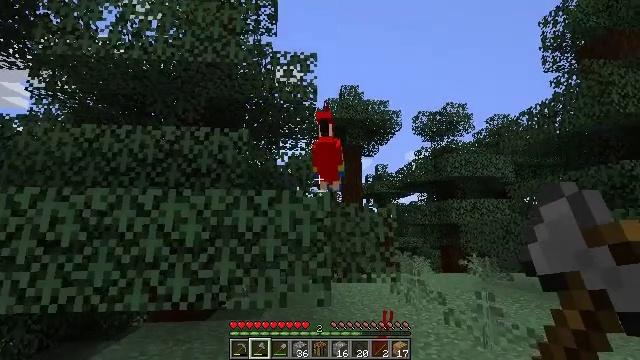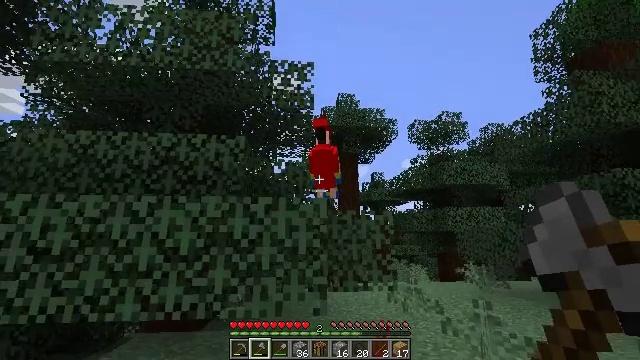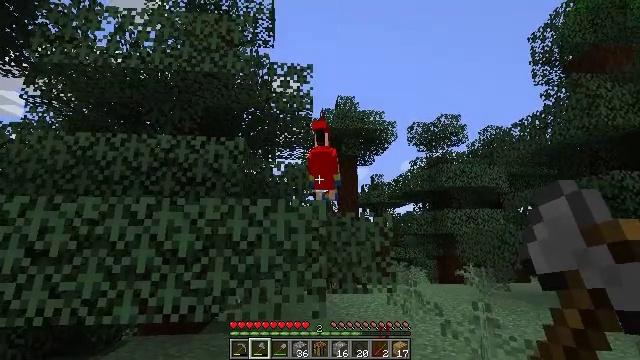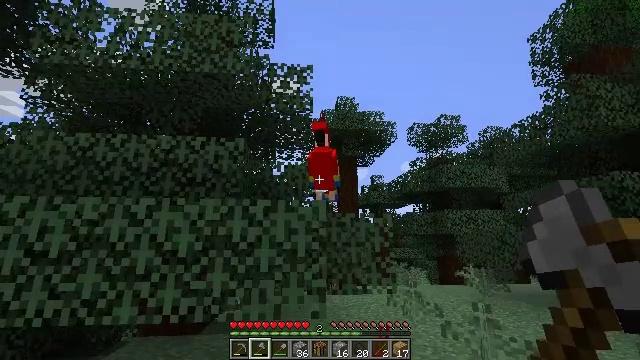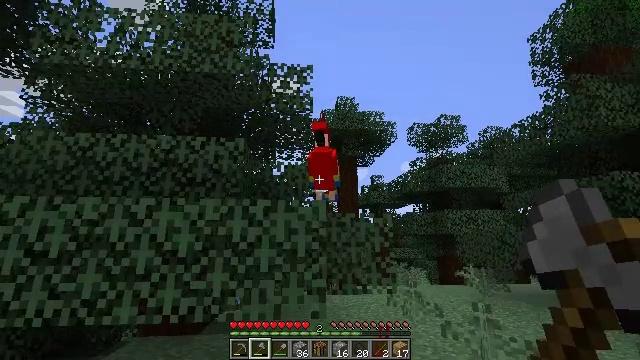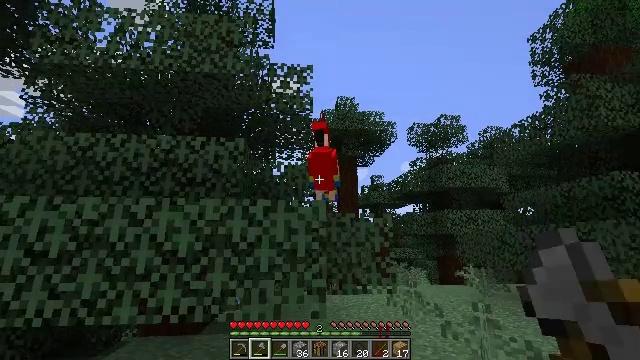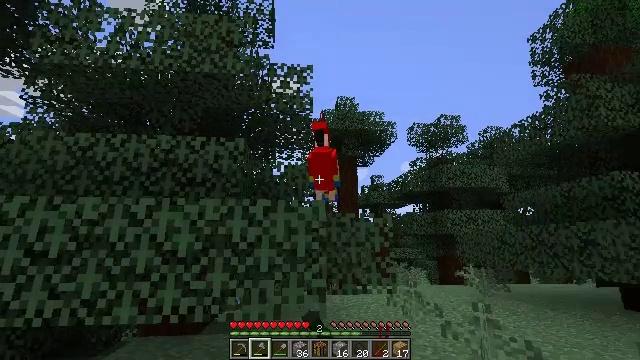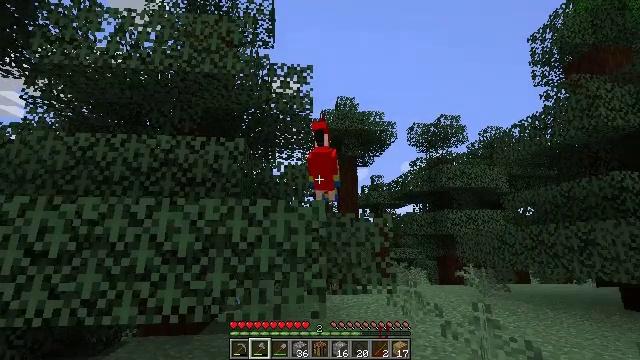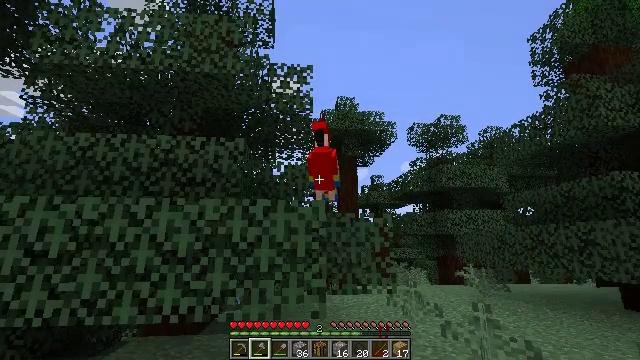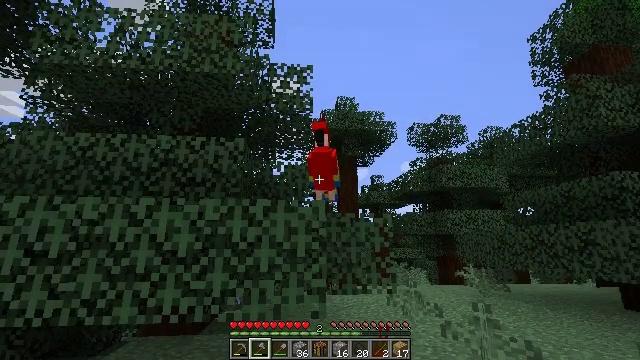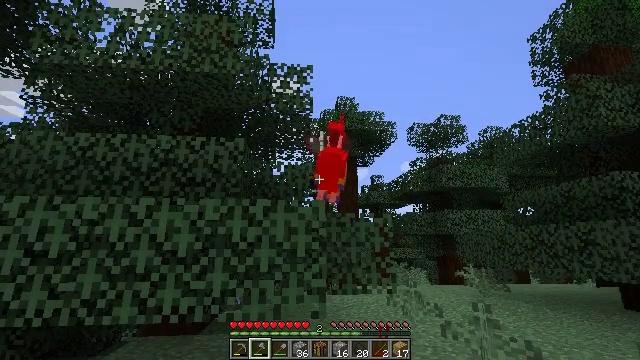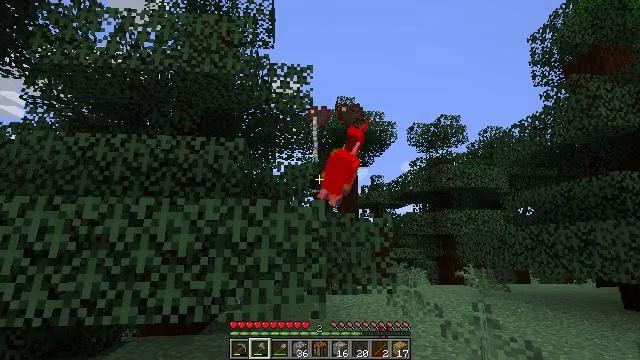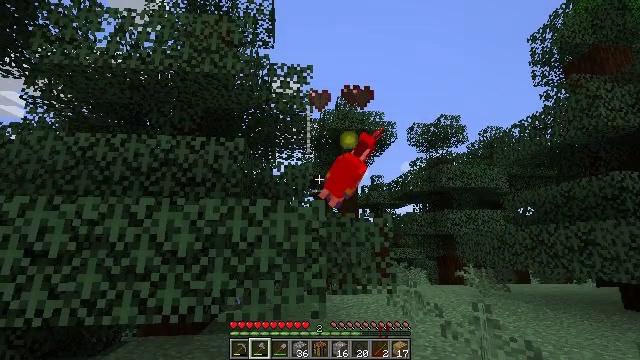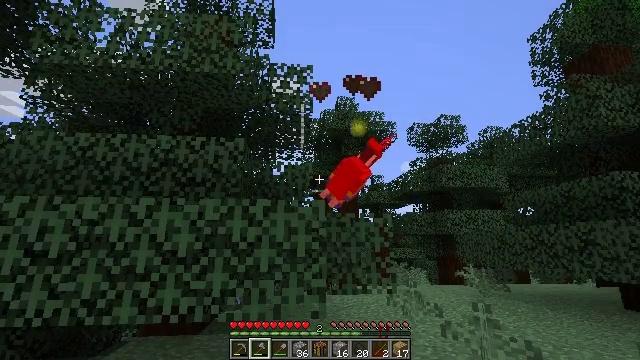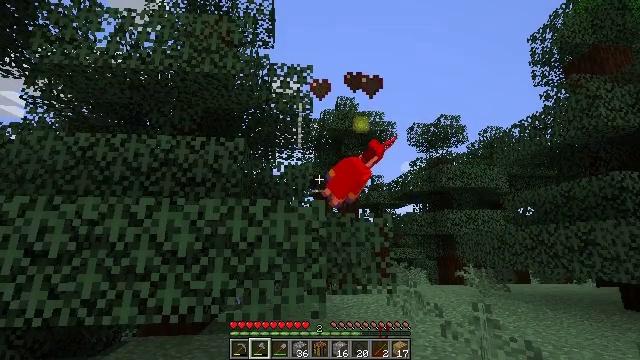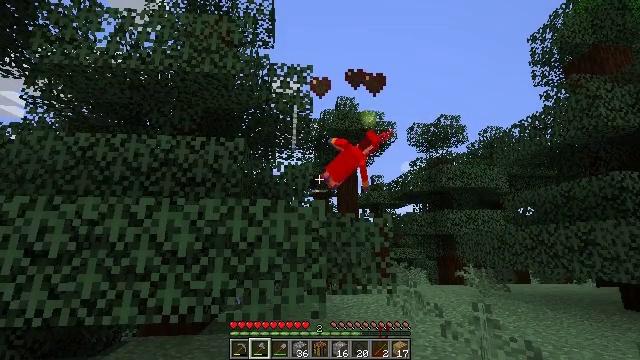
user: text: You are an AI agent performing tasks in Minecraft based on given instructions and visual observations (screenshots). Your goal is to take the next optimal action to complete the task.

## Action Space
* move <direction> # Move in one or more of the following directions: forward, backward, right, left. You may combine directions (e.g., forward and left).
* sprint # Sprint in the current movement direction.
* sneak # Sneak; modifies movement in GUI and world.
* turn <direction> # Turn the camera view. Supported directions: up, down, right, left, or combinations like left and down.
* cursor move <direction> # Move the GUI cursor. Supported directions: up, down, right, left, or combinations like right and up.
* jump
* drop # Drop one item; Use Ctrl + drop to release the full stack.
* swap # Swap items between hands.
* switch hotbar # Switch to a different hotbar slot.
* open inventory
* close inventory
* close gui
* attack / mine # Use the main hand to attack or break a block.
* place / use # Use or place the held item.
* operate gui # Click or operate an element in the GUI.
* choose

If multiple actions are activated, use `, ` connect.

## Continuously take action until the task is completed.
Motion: motion action
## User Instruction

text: End the life of a parrot.
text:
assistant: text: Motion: turn up
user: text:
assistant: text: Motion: no_op
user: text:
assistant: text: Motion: no_op
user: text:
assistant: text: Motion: no_op
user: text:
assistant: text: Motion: attack / mine
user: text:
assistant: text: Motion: attack / mine
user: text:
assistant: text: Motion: attack / mine
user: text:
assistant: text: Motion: no_op
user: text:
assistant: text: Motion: no_op
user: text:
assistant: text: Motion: no_op
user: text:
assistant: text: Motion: no_op
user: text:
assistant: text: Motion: no_op
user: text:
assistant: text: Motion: no_op
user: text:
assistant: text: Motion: no_op
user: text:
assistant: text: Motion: no_op
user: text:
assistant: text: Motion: no_op
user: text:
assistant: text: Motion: no_op
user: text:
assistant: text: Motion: no_op
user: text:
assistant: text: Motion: no_op
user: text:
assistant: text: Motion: turn right and down
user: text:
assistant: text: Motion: turn right and down
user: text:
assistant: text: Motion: turn right
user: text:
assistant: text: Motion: turn right and down
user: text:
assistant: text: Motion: turn right and down
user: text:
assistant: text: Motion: move forward, turn down
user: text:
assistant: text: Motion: move forward, turn down
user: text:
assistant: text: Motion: move forward, turn right and down
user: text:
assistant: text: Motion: move forward, turn down
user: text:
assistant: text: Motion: move forward, turn down
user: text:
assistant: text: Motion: turn down